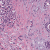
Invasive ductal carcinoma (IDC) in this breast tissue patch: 1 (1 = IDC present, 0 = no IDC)